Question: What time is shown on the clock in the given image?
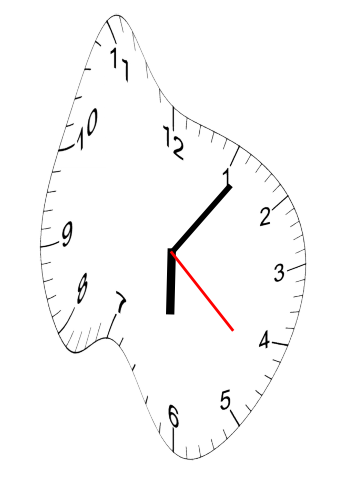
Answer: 06:06:22